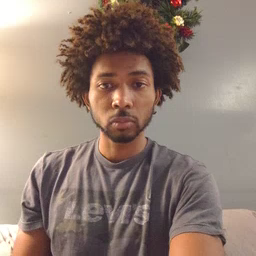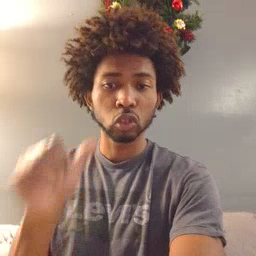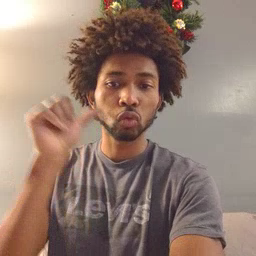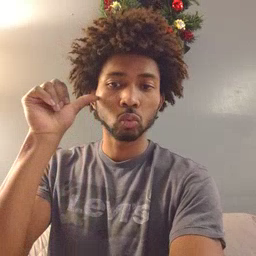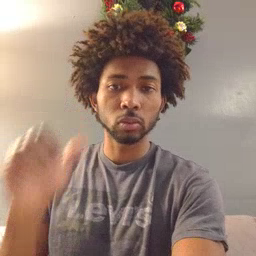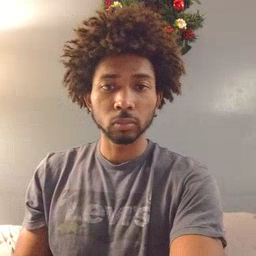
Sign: yesterday